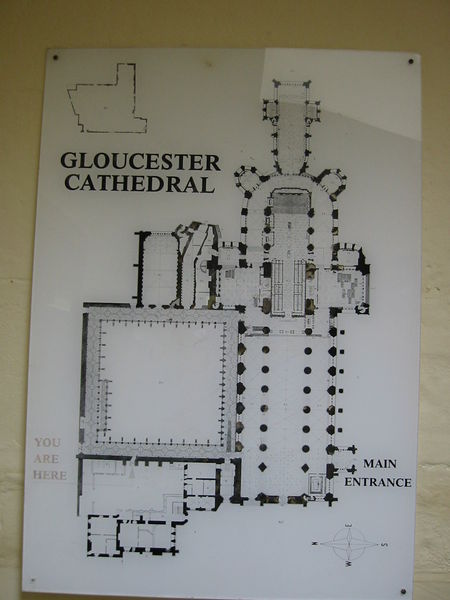
Titel: Kathedrale von Gloucester
Standort: Gloucester, Kathedrale (EU - GB)
Schlagwörter: fenster, säulen, tür, zeichnung, zimmer, architektur, kirche, england, turm, schiff, hof, tor, punkte, eingang, schild, tusche, rechteck, dom, draufsicht, räume, entwurf, altar, kathedrale, photo, portal, karte, kirchenschiff, mittelschiff, seitenschiff, apsis, chor, kapelle, plan, grundriss, kreuzgang, haupteingang, krypta, apsiden, lageplan, kapellen, seitenschiffe, querschiff, windrose, kompass, main, gloucester, cathedral, punkgte, entrance